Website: macys
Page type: review-order
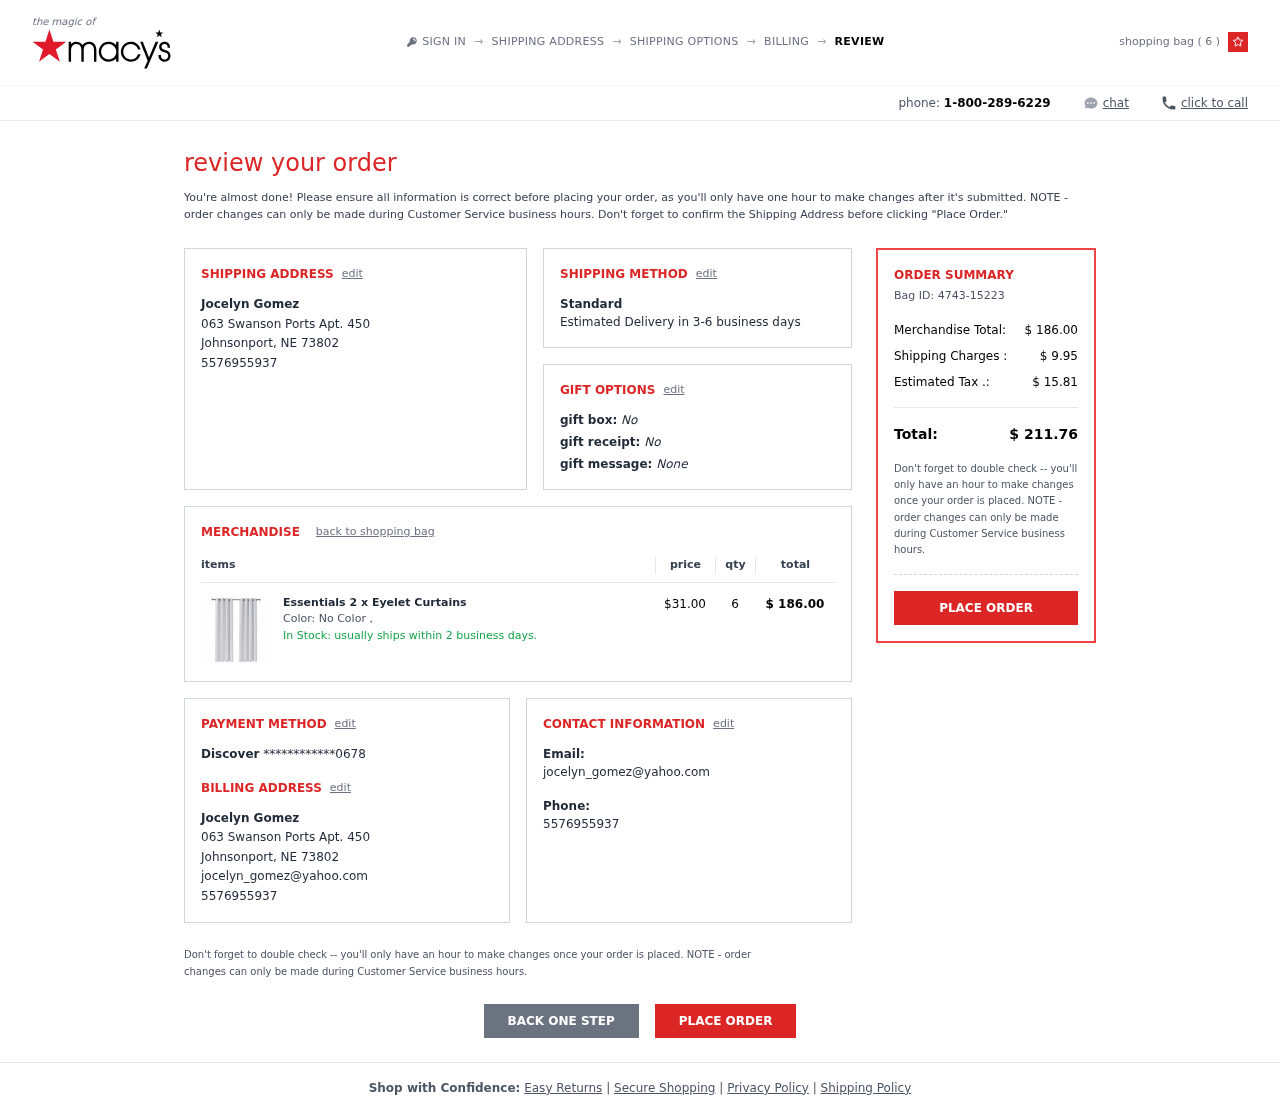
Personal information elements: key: PII_CARD_LAST4
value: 0678
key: PII_CARD_TYPE
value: Discover
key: PII_CITY
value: Johnsonport
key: PII_EMAIL2
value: jocelyn_gomez@yahoo.com
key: PII_EMAIL3
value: jocelyn_gomez@yahoo.com
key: PII_FULLNAME
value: Jocelyn Gomez
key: PII_FULLNAME2
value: Jocelyn Gomez
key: PII_PHONE
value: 5576955937
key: PII_PHONE2
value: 5576955937
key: PII_PHONE3
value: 5576955937
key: PII_POSTCODE
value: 73802
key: PII_STATE_ABBR
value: NE
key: PII_STREET
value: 063 Swanson Ports Apt. 450
Product elements: key: PRODUCT1_NAME
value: Essentials 2 x Eyelet Curtains
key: PRODUCT1_PRICE
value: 31
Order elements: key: ORDER_NUM_ITEMS
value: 6
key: ORDER_DELIVERY_DATE
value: Estimated Delivery in 3-6 business days
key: ORDER_SUBTOTAL
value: $ 186.00
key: ORDER_ID
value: Bag ID: 4743-15223
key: ORDER_SHIPPING_COST
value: $ 9.95
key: ORDER_TAX
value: $ 15.81
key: ORDER_TOTAL
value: $ 211.76